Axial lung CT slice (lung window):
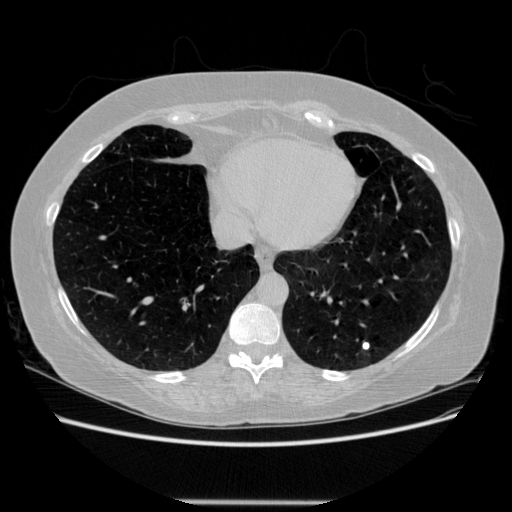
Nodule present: yes
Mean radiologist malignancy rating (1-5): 1.75